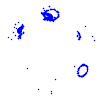
Particle: pion